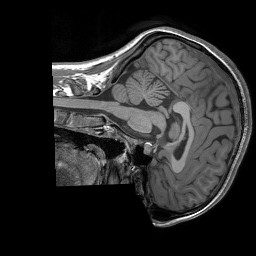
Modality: T1w
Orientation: sagittal
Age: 19
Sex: female
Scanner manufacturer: siemens
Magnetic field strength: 3 T
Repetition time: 1.9 s
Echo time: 0.00243 s